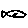
Label: fish